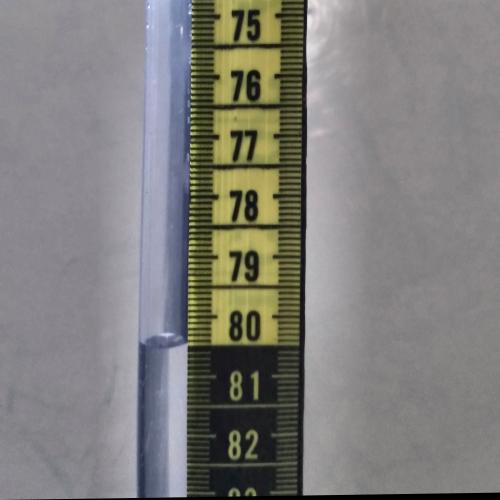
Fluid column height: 80.5 cm